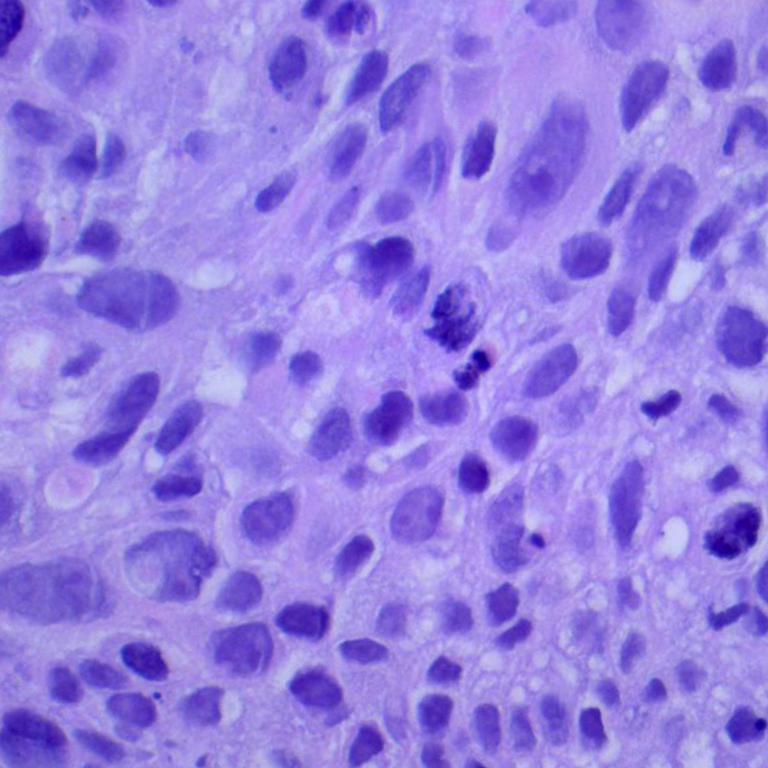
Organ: lung
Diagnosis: squamous carcinomas